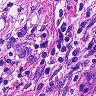
Metastatic tissue present: yes